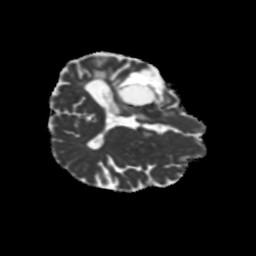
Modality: MD
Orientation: axial
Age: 57
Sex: male
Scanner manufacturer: siemens
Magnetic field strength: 3 T
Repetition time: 5.25 s
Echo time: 0.08 s